Question: Has anyone run into this issue?
I use to be able to right click on the current folder (or Shift + CMD + F) and 'replace with' whatever text. Doesn't seem like it's there anymore.
However, I do see it if I search within the current file.

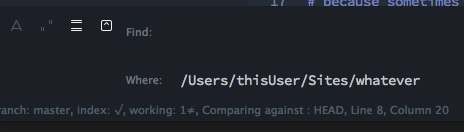
Answer: It actually ended up being hidden and I had to vertically resize the find/replace section.
<URL>